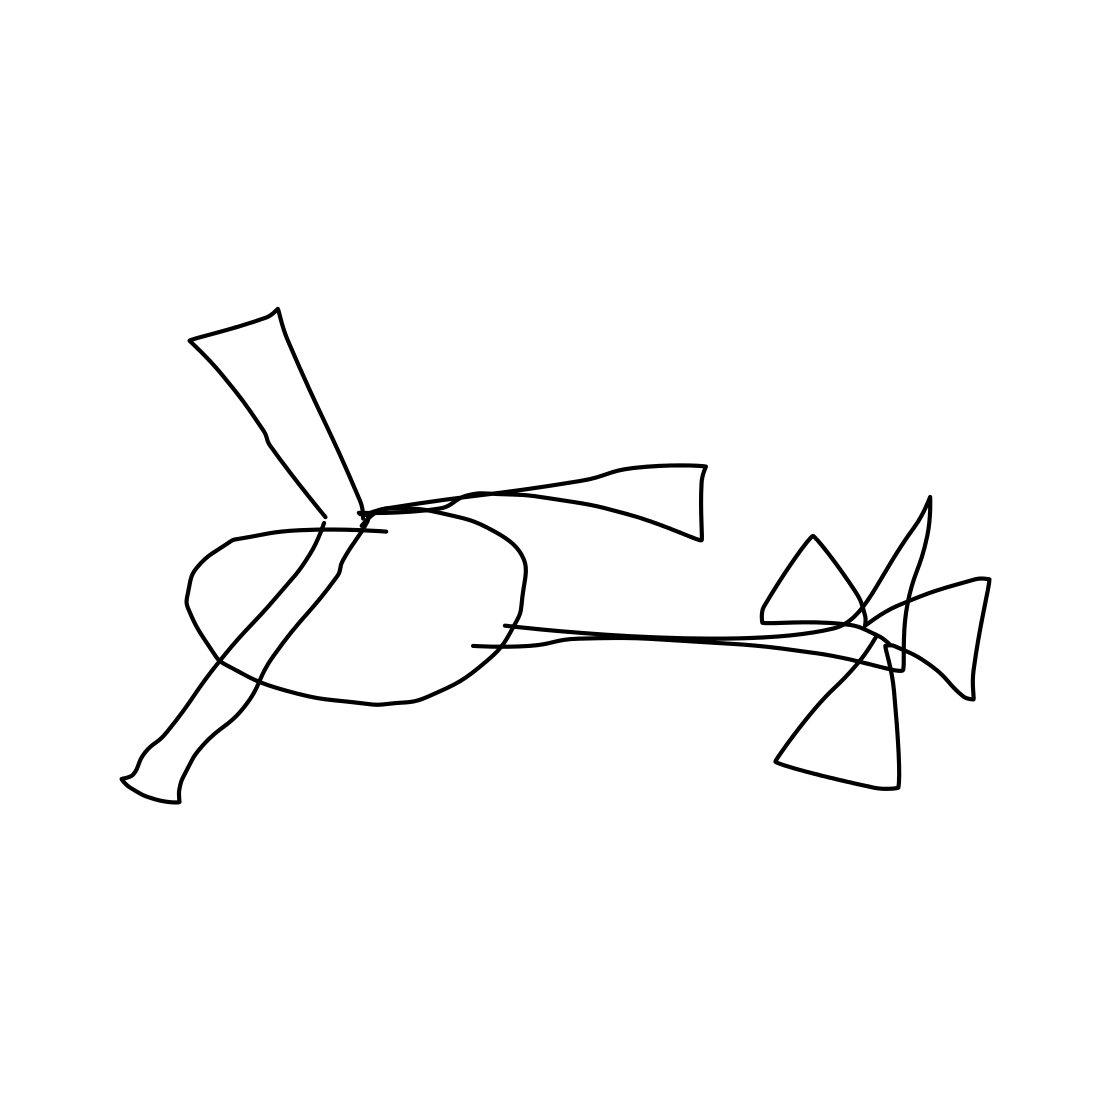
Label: helicopter